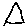
Label: triangle